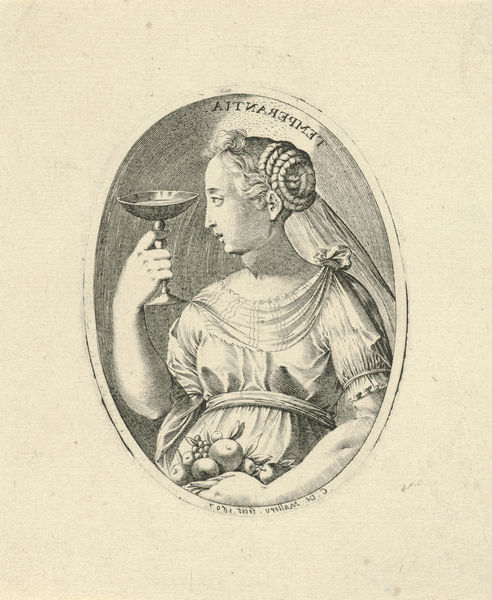
Titel: Personificatie van Matigheid
Künstler: Karel van Mallery
Standort: Amsterdam
Institution: Rijksmuseum
Schlagwörter: main, robe, dame, mains, robes, madame, fruits, mademoiselle